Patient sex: F
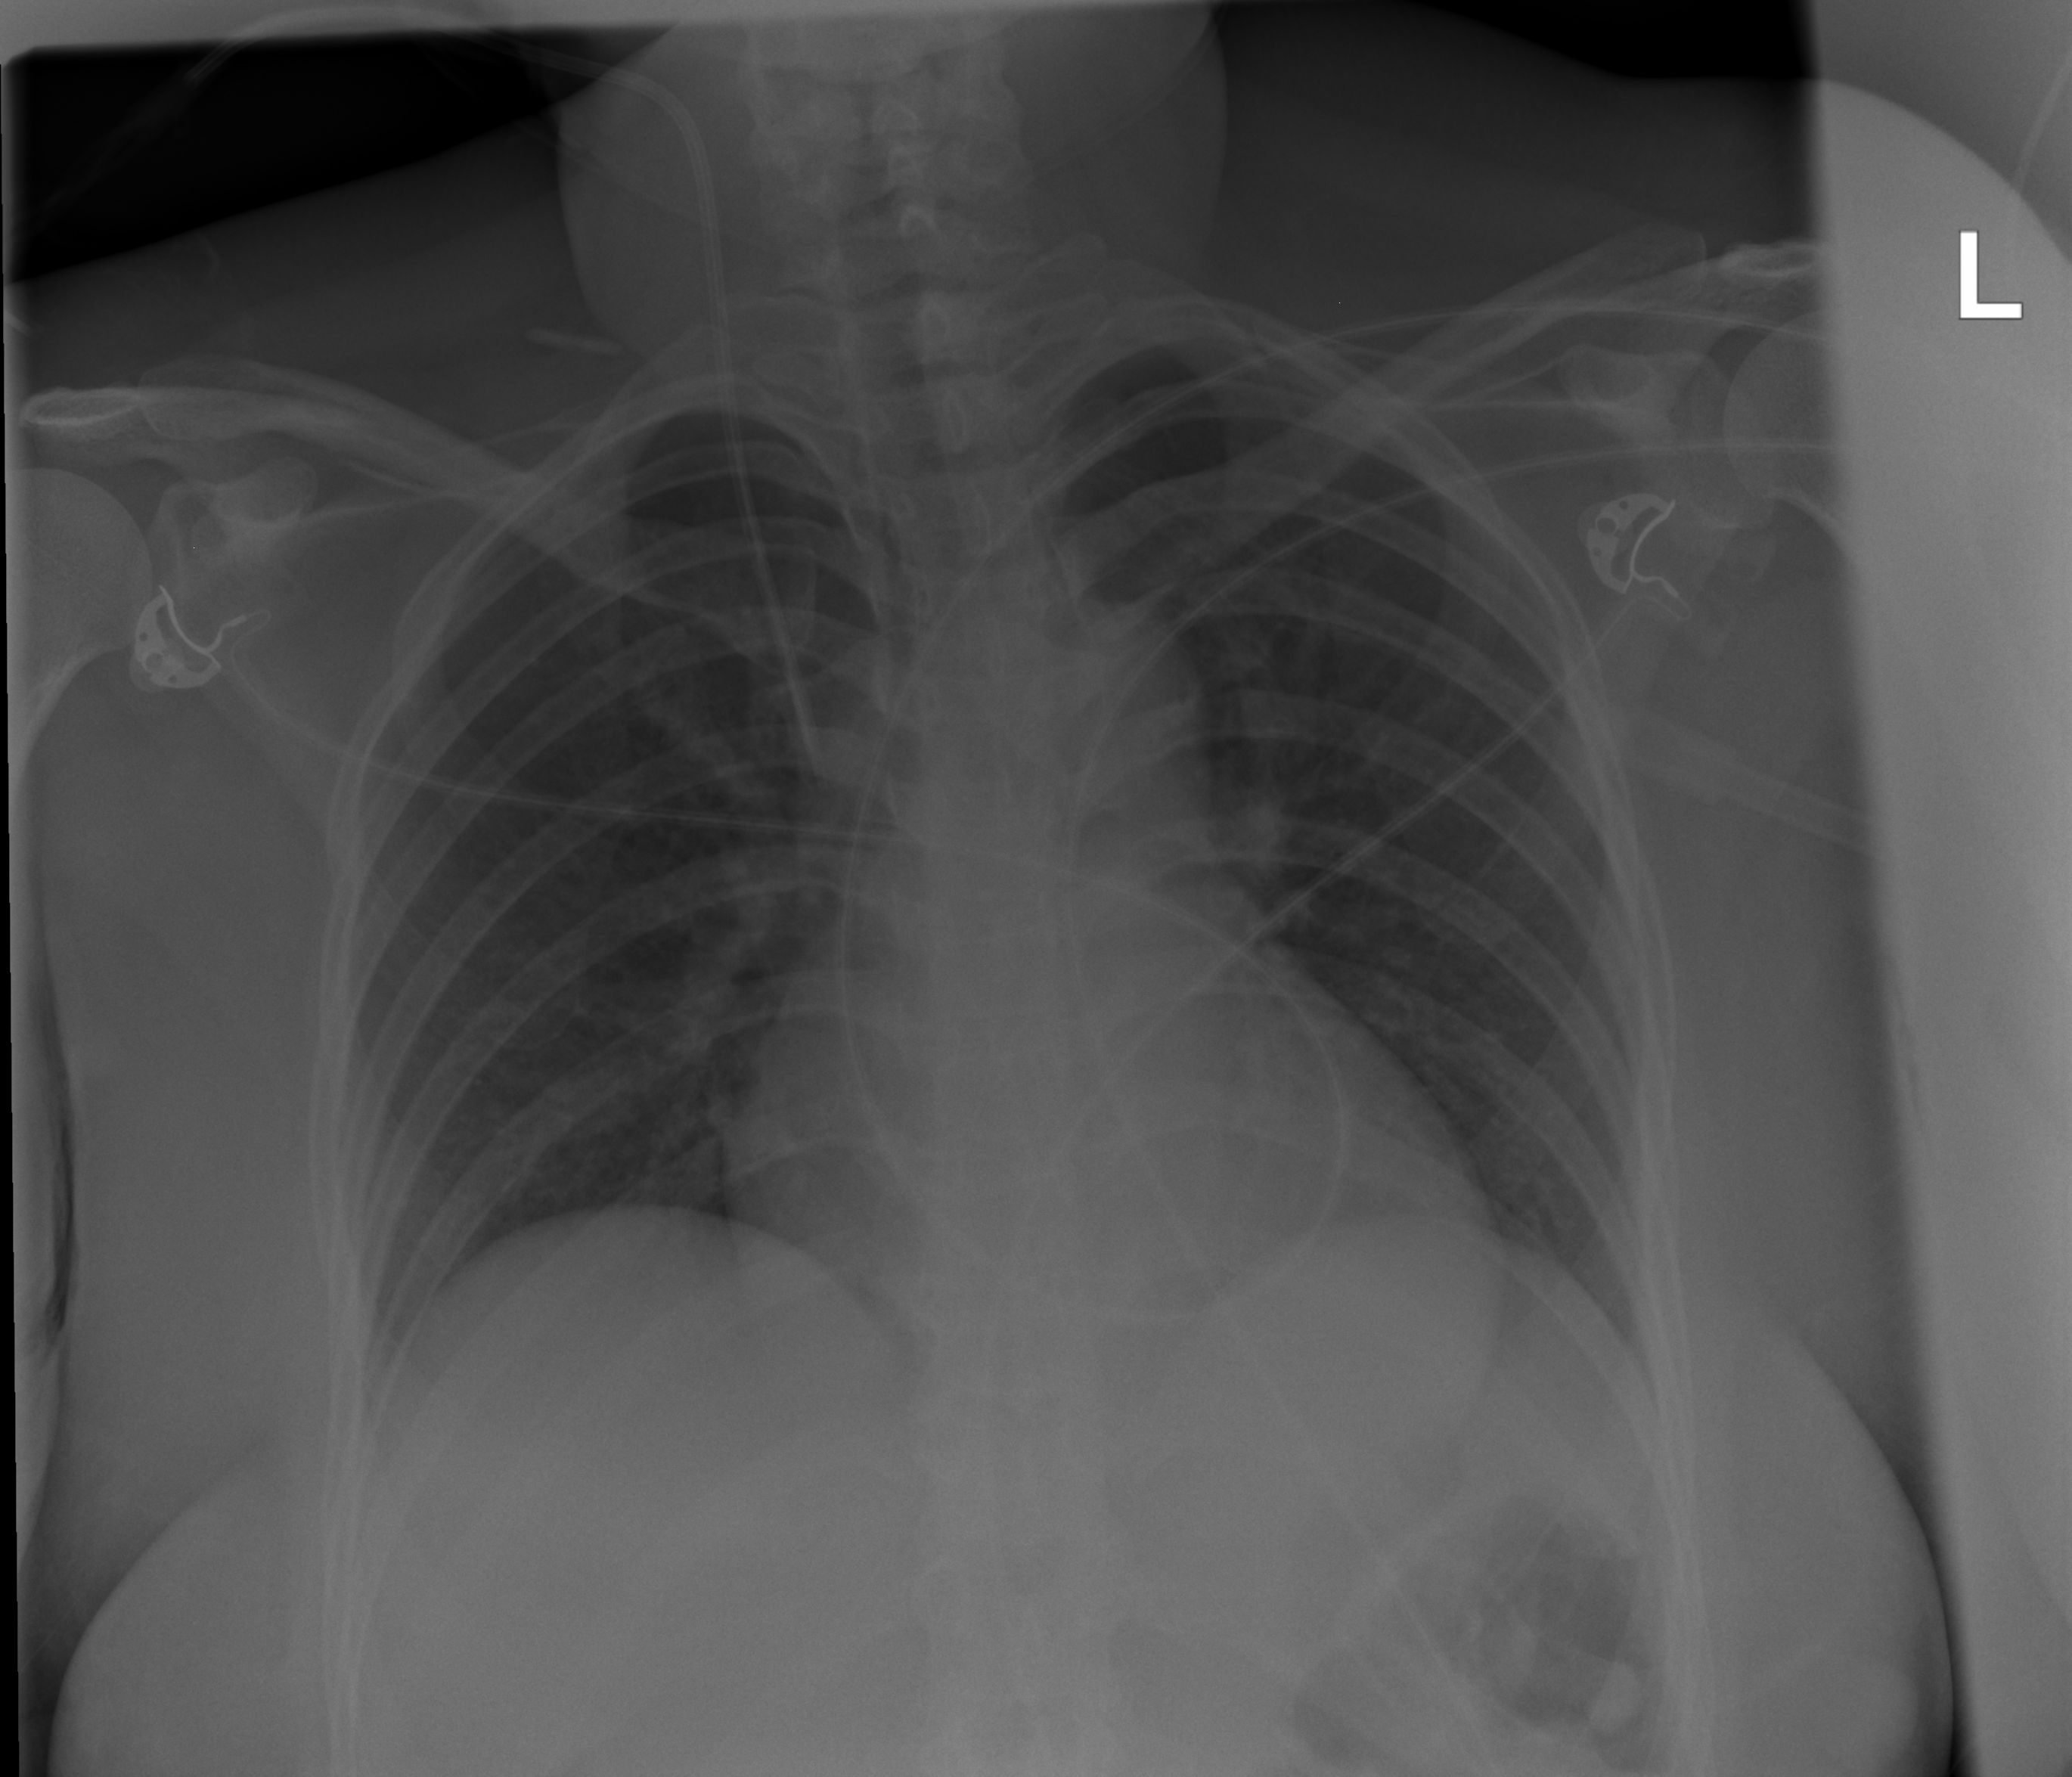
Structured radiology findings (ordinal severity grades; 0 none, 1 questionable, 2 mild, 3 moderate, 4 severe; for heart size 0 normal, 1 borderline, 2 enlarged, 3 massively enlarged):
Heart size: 2
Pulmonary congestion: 1
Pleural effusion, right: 0
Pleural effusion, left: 0
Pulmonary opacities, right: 0
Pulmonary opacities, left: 0
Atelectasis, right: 0
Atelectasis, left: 1